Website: apple-inc
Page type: payment
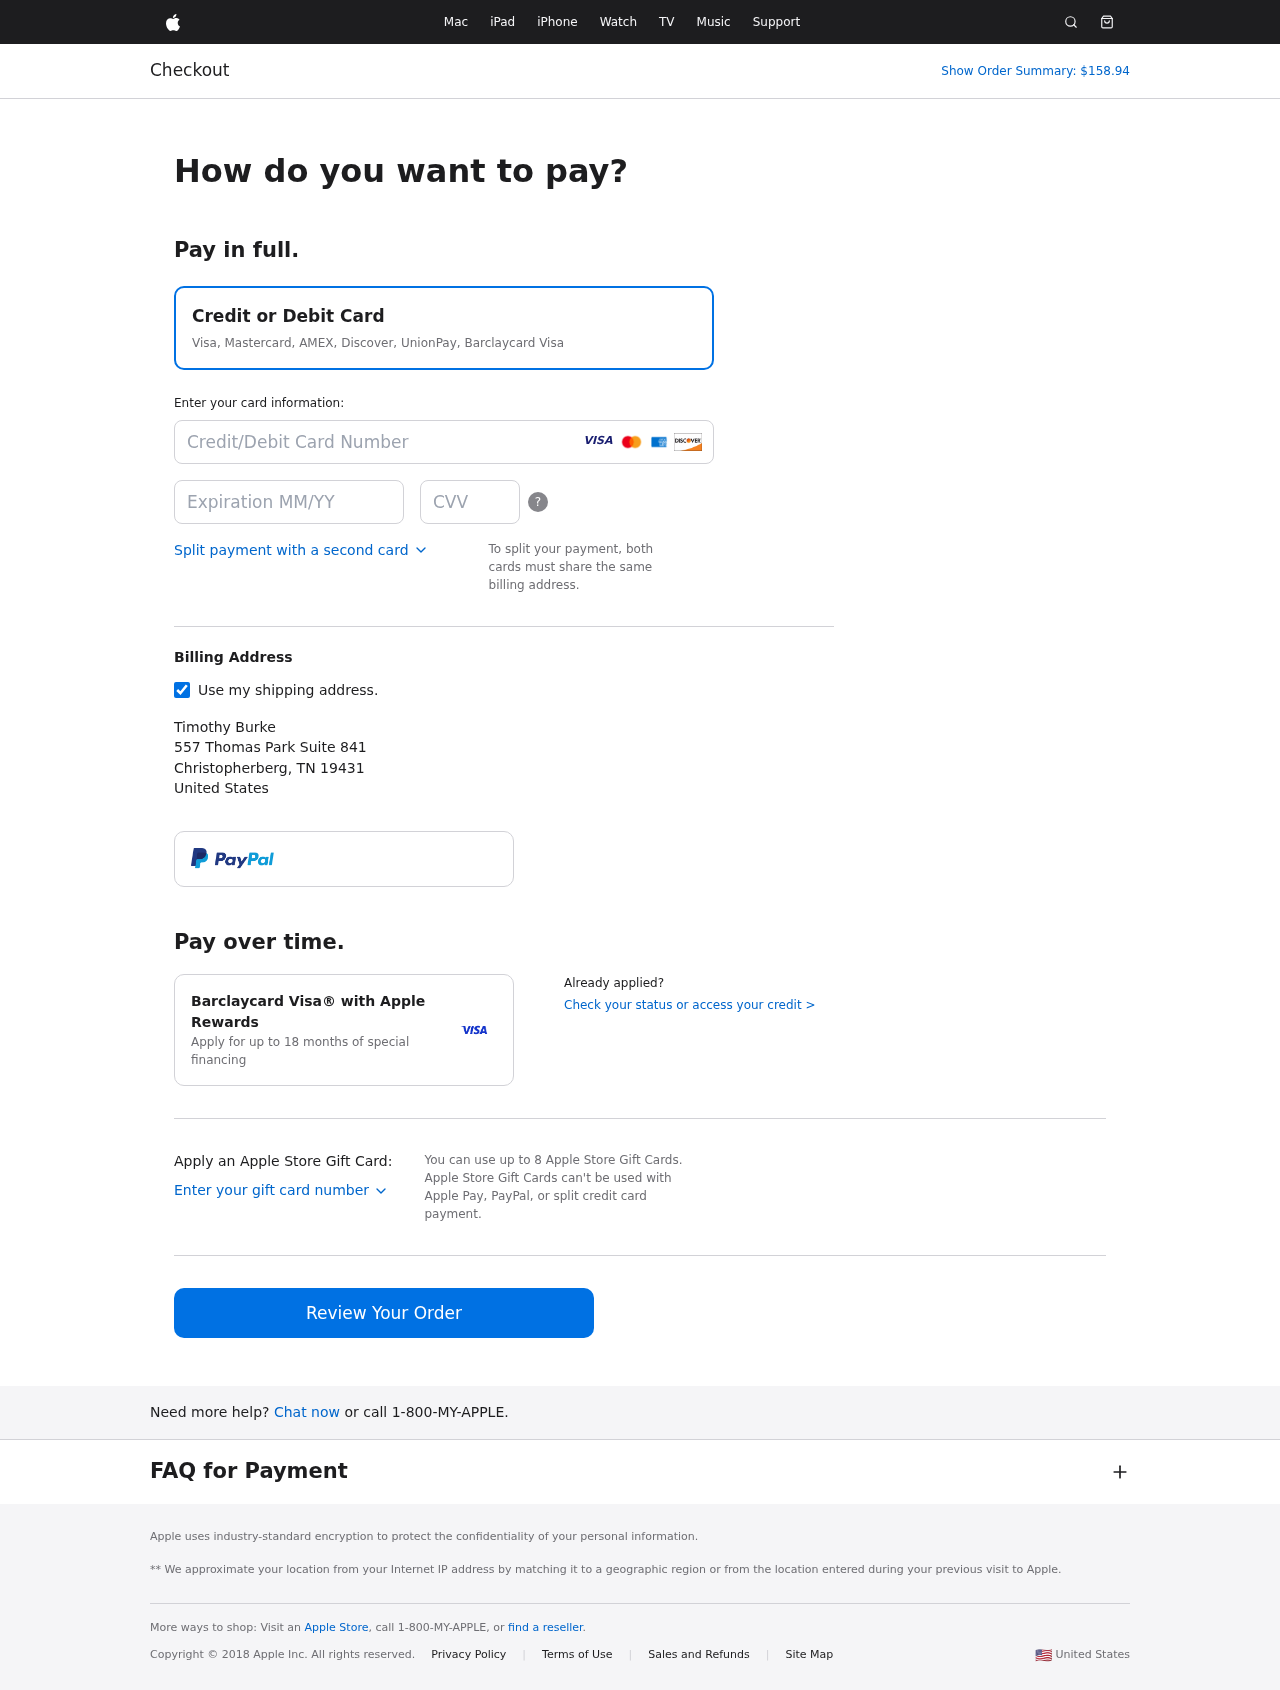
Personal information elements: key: PII_CARD_CVV
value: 634
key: PII_CARD_EXPIRY
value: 10/30
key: PII_CARD_NUMBER
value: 6581 5829 8373 3909
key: PII_CITY
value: Christopherberg
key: PII_COUNTRY
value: United States
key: PII_FULLNAME
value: Timothy Burke
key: PII_POSTCODE
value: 19431
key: PII_STATE_ABBR
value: TN
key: PII_STREET
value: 557 Thomas Park Suite 841
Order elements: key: ORDER_TOTAL
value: Show Order Summary: $158.94